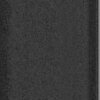
Label: dusty